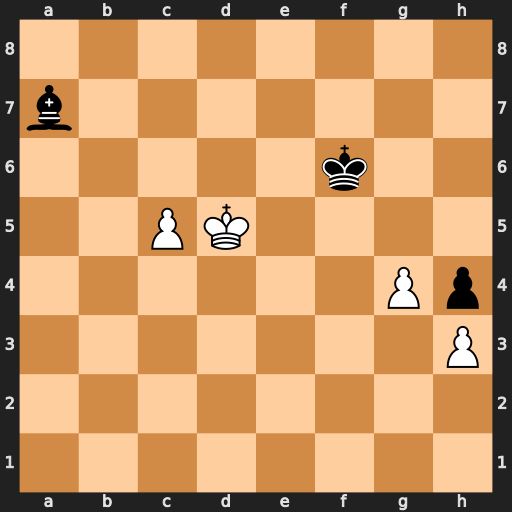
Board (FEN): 8/b7/5k2/2PK4/6Pp/7P/8/8
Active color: w
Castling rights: -
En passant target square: -
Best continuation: Kd6 Bb8+ Kd7